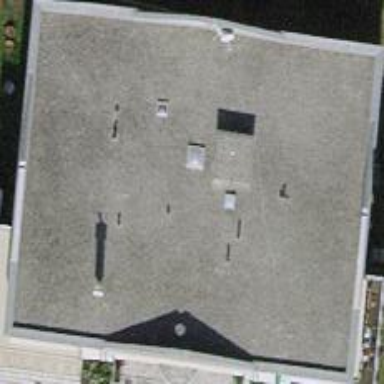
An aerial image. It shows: Gabled roof on building that houses apartments.